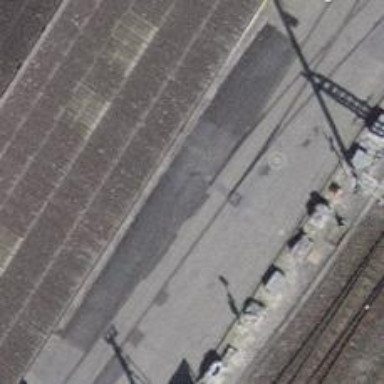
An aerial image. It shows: Railway switch.